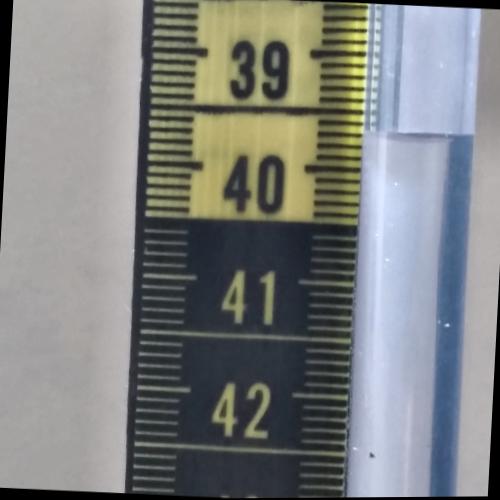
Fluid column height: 39.7 cm